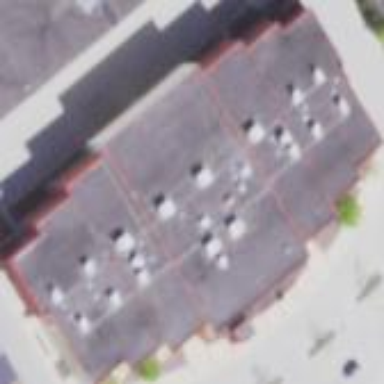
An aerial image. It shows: Cinema building.